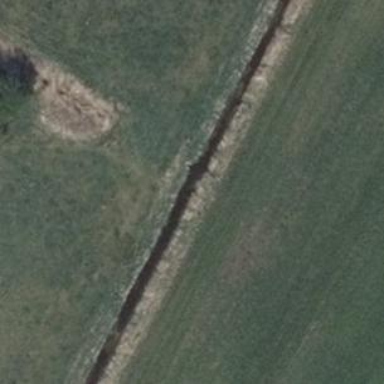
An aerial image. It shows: Culvert tunnel.